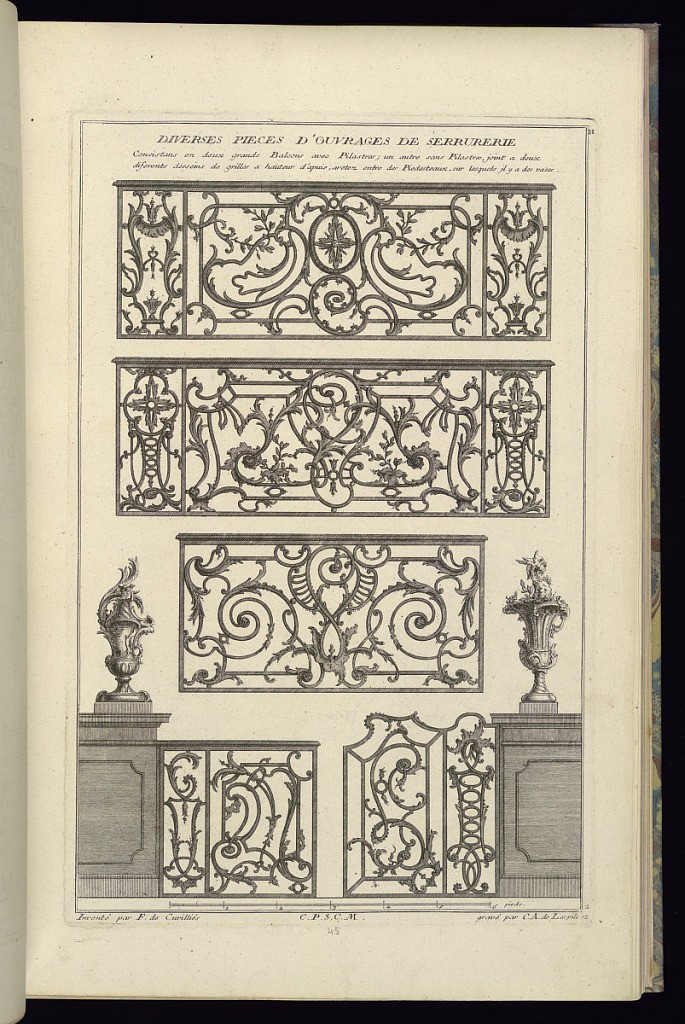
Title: Diverses Pieces d'Ouvrages de Serrurerie
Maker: François de Cuvilliés the Elder, Belgian, 1695 - 1768
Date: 1745
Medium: Etching and engraving on off-white laid paper
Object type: Print
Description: Designs for metal balconies, friezes, and gates. The plate is signed and numbered.